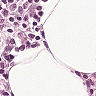
Metastatic tissue present: no